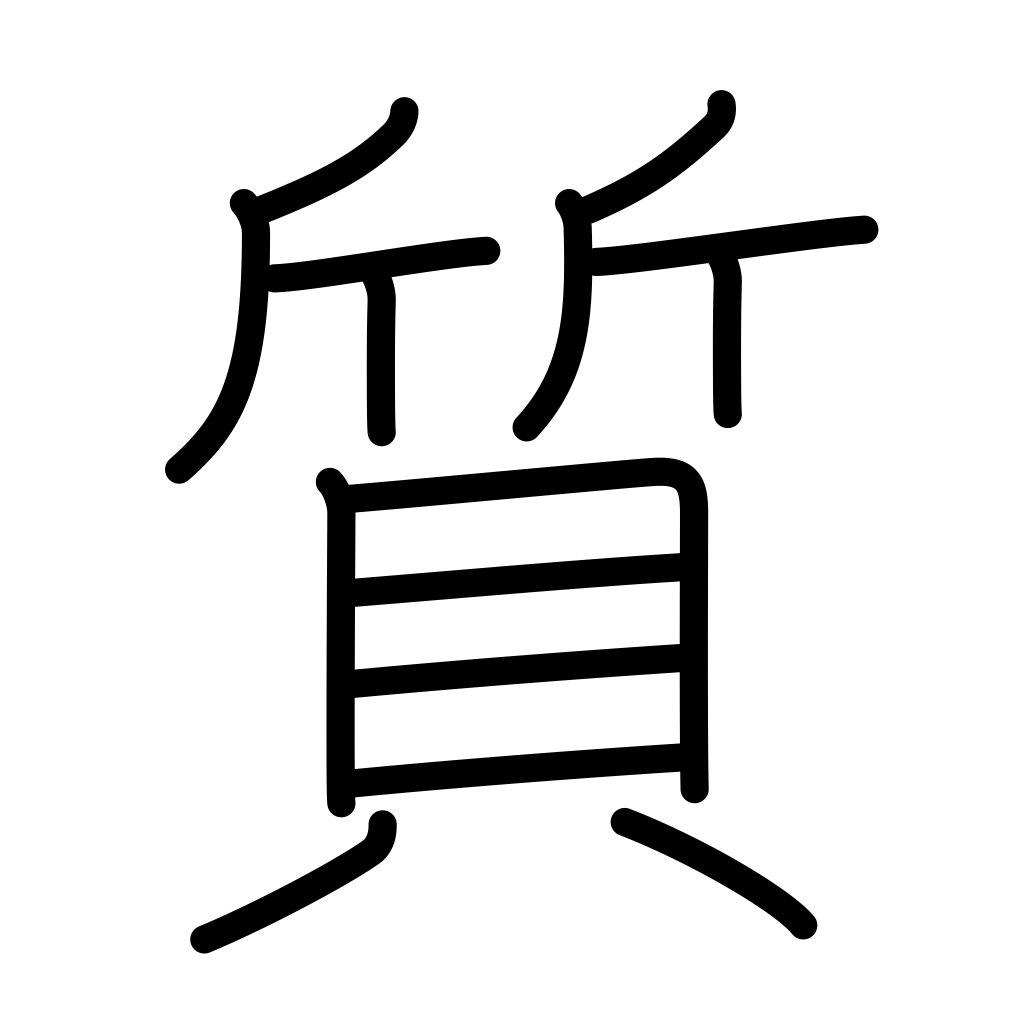
Meaning: substance, quality, matter, temperament